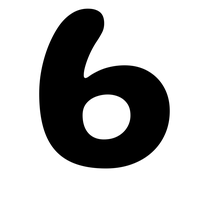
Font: Gluten_SemiBold